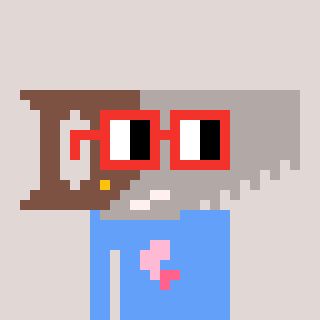
a pixel art character with square red glasses, a saw-shaped head and a blue-colored body on a warm background